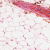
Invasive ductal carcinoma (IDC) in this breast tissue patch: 0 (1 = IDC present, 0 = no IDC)